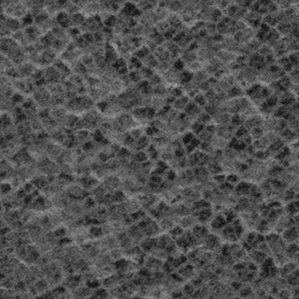
Label: frost